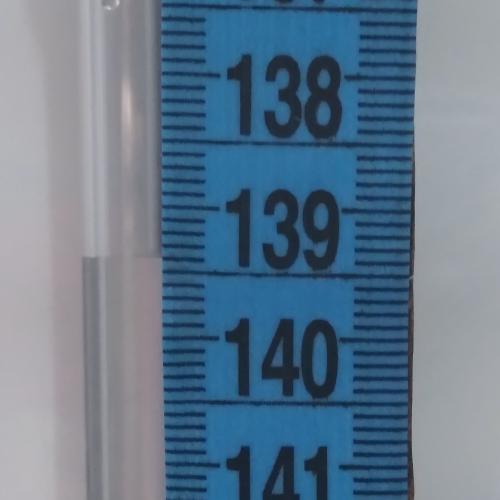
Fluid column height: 139.4 cm